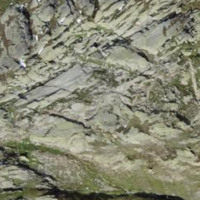
EUNIS habitat code: 31
Species observed at this site:
Prunella collaris